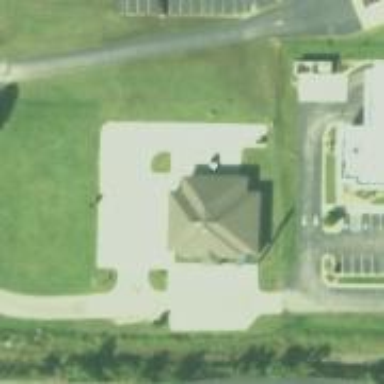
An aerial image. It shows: Healthcare clinic is depicted in the image.